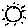
Label: sun